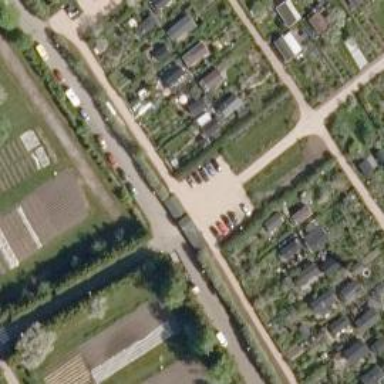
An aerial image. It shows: Service road.